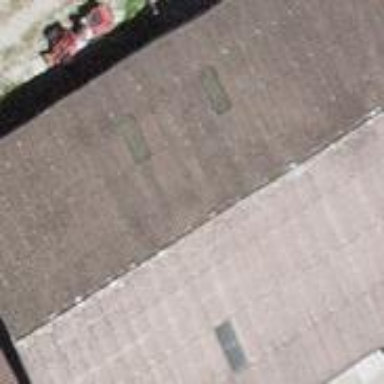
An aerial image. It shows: Rural barn.